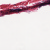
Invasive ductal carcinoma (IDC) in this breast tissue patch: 0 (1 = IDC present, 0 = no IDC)